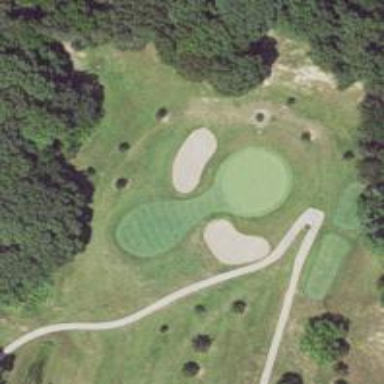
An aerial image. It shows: View of golf hole.